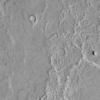
Label: not_dusty